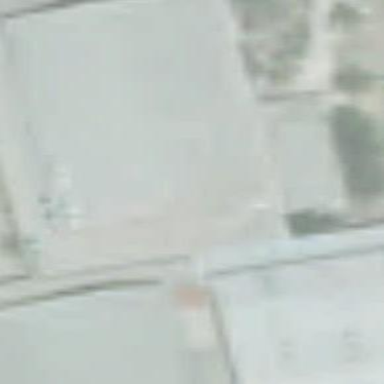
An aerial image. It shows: Industrial building.